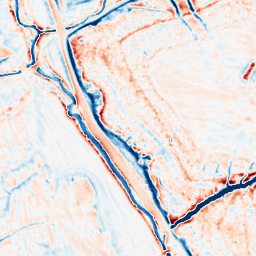
Category: multiscale
Decomposition family: dog_multiscale
Decomposition parameters: sigma_ratio: 1.6
n_scales: 4
base_sigma: 0.5
Upsampling method: regularized
Upsampling parameters: scale: 4
lambda_reg: 0.001
Upsampling scale: 4